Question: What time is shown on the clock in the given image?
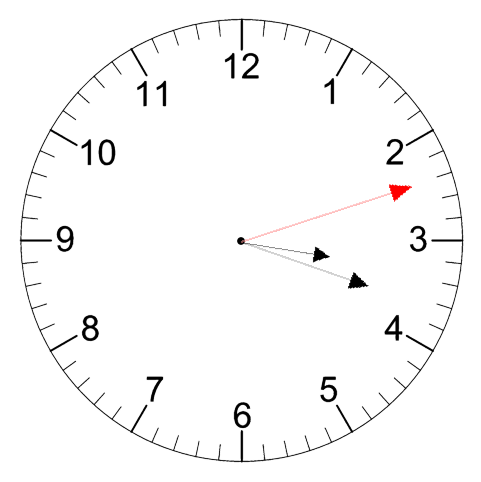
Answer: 03:18:12